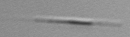
Label: Leptocylindrus